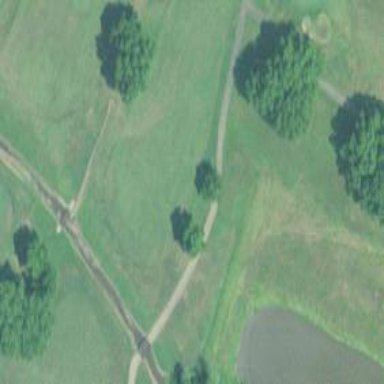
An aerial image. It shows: Golf hole.